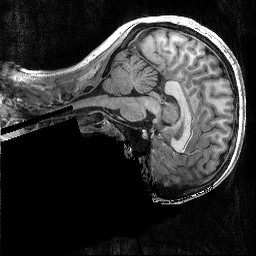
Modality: T1w
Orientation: sagittal
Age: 23
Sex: female
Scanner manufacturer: siemens
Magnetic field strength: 3 T
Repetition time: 2.3 s
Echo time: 0.00298 s